Aerial crown-view tile of a tropical tree (Barro Colorado Island, Panama), acquired 20241216:
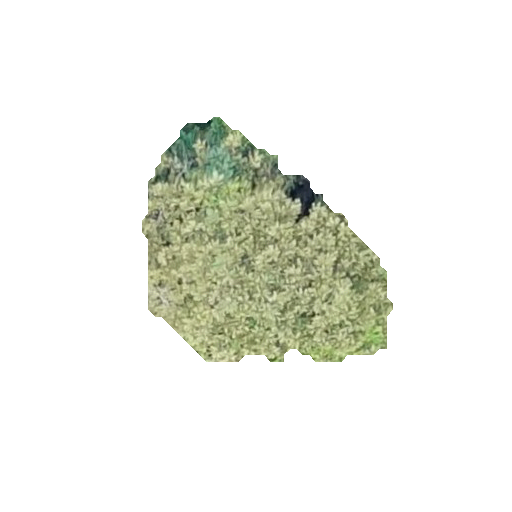
Species: Dipteryx oleifera
GBIF accepted scientific name: Dipteryx oleifera
Crown area: 61.326 m²